Question: Usually when you use a 'UINavigationController' you get a back button that has an arrow on the left side of it. The thing is I am not using a UINavigationController so thats why I am asking. Anyway here is a picture:

So far I have a regular 'UIBarButtonItem' which currently is just square without that arrow on the left side of it.
Is there a way to make a button that has an arrow on the left side like that and add it to my UINavigationBar? I have also looked around and it seems that UIButton type 101 is undocumented and will cause a rejection. I need a solution that will be accepted!
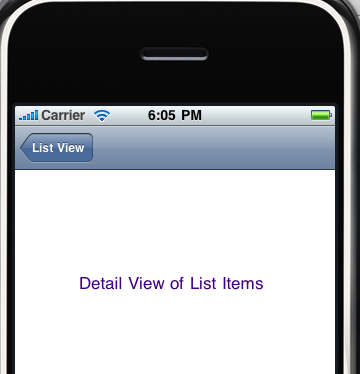
Answer: You can give the button a background image that makes it look like the native angled button:
'''
testButton = [[UIButton alloc] initWithFrame:CGRectMake(80, 30, 160, 44)];
[testButton setTitle:@"Test Button" forState:UIControlStateNormal];
UIImage *buttonImage = [[UIImage imageNamed:@"angledButton"] resizableImageWithCapInsets:UIEdgeInsetsMake(0, 16, 0, 16)];
[testButton addTarget:self action:@selector(buttonPressed:) forControlEvents: UIControlEventTouchUpInside];
[testButton setBackgroundImage:buttonImage forState:UIControlStateNormal];
'''
You might need to tweak that, but it's in the right direction I believe.